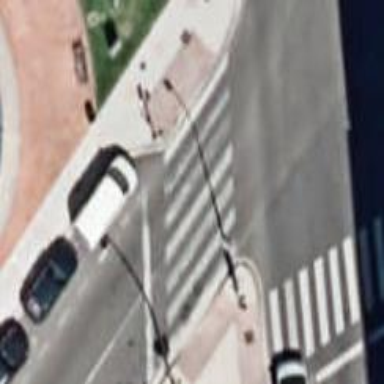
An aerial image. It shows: Road crossing with traffic signals.